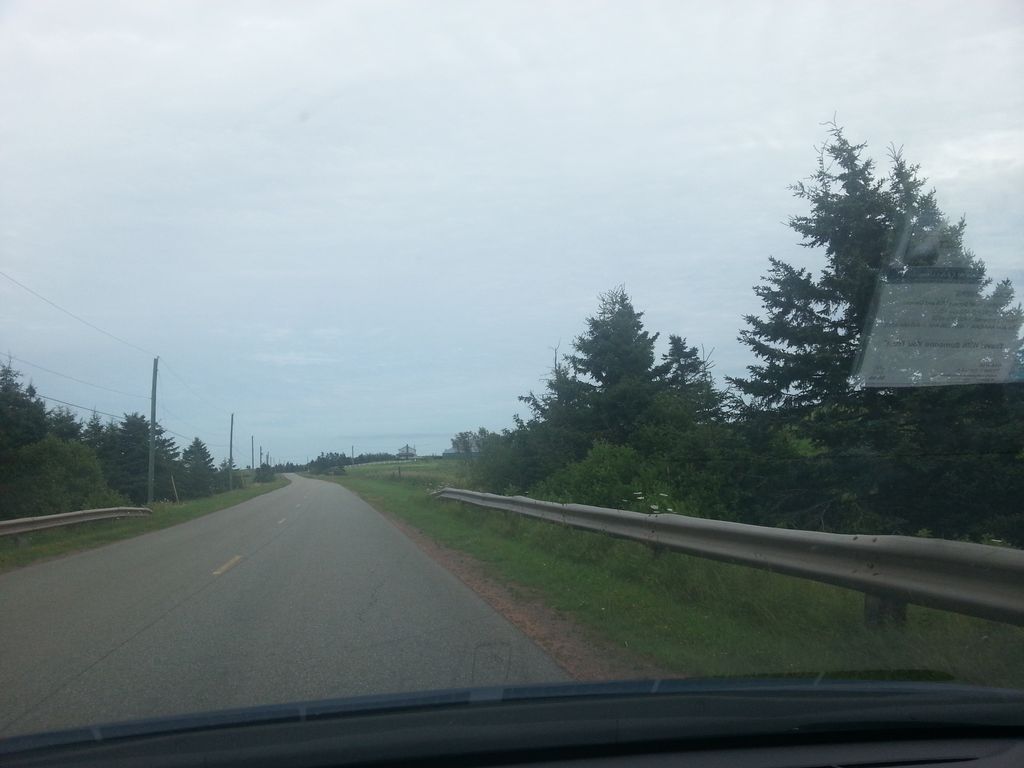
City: charlottetown